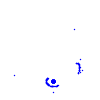
Particle: electron